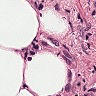
Metastatic tissue present: no